Chest X-ray. View position: PA
Patient age: 52
Patient sex: F
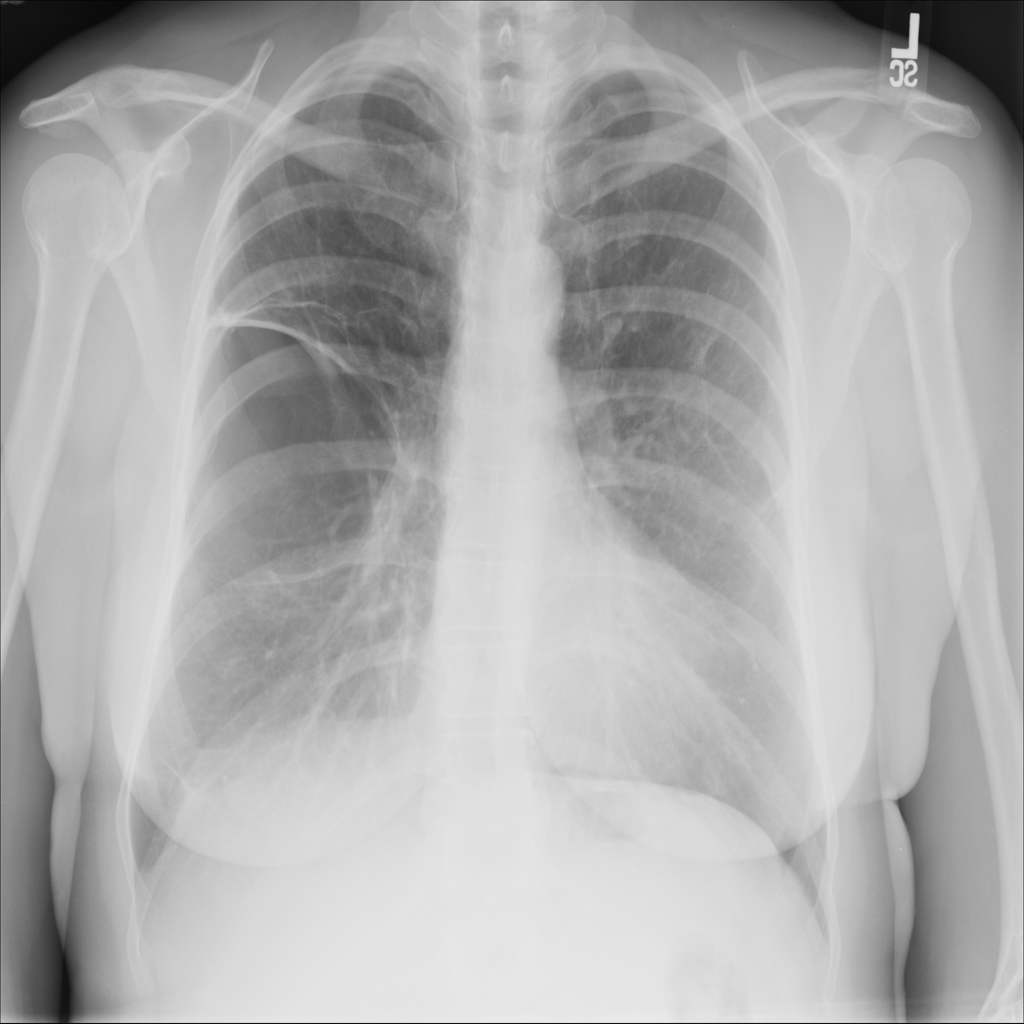
Finding: Pneumothorax